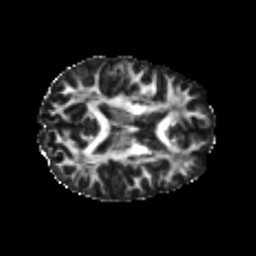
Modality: FA
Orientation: axial
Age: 21
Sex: female
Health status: healthy
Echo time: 0.074 s